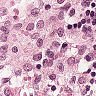
Metastatic tissue present: no